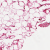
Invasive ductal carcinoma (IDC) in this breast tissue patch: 0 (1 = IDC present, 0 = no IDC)